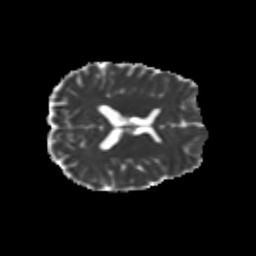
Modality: MD
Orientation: axial
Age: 24
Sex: male
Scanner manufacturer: siemens
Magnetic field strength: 3 T
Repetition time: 3.5 s
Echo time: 0.104 s